Question: Please see below html:
'''
<table style="width: 700px;table-layout: fixed ; margin-top: 30px;" cellpadding="0" cellspacing="0">
<tr class="tableHeader">
<td width="220px">Event Name</td>
<td width="120px">City</td>
<td width="77px">Date</td>
<td width="110px">Price</td>
<td width="80px">Status</td>
<td width="60px">Select</td>
</tr>
</table>
<div style="overflow: auto;height: 360px; width: 730px;">
<table style='width: 700px;table-layout: fixed;' cellpadding='0' cellspacing='0'>
<tr >
<td colspan='6' >adnanpo </td>
</tr>
<tr >
<td width='220px' >adnanpo </td>
<td width='120px' > </td>
<td width='77px' >04/20/2012 </td>
<td width='110px' >USD $30.00 </td>
<td width='80px' >Paid </td>
<td width='60px' >
<input class='orgOkButton' type='button' id='btnOpenOrder' name='btnOpenOrder' onclick='return openOrderWindow('/RealResource/submitorder.aspx?OId=35731&EvtId=771')</td>
</tr>
</table>
</div>
'''
Below part is casuing the issue:
'''
<tr >
<td colspan='6' >adnanpo </td>
</tr>
'''

Please sse the image, the column width is disturbed!! Please help me to fix it!
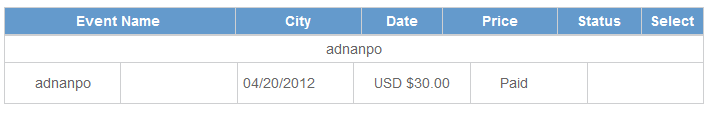
Answer: Remove 'table-layout' property in your second table and it will work fine. And close you input element ('onclick="return openOrderWindow('/RealResource/submitorder.aspx?OId=35731&EvtId=771')"/>')